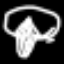
Label: diamond